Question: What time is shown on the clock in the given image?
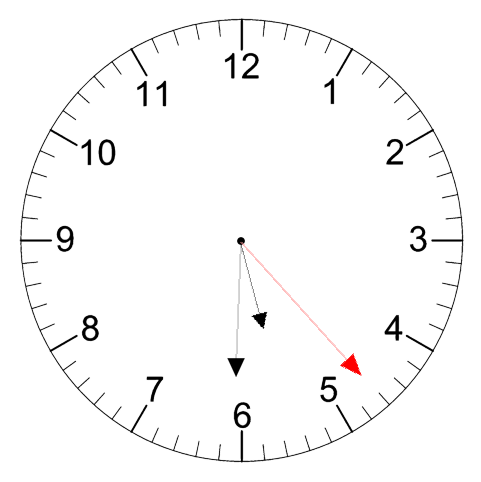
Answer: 05:30:23